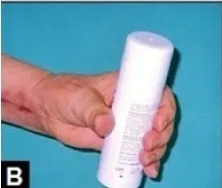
Clinical photograph showing powerful object grasp.
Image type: medical_photograph (other_medical_photograph)